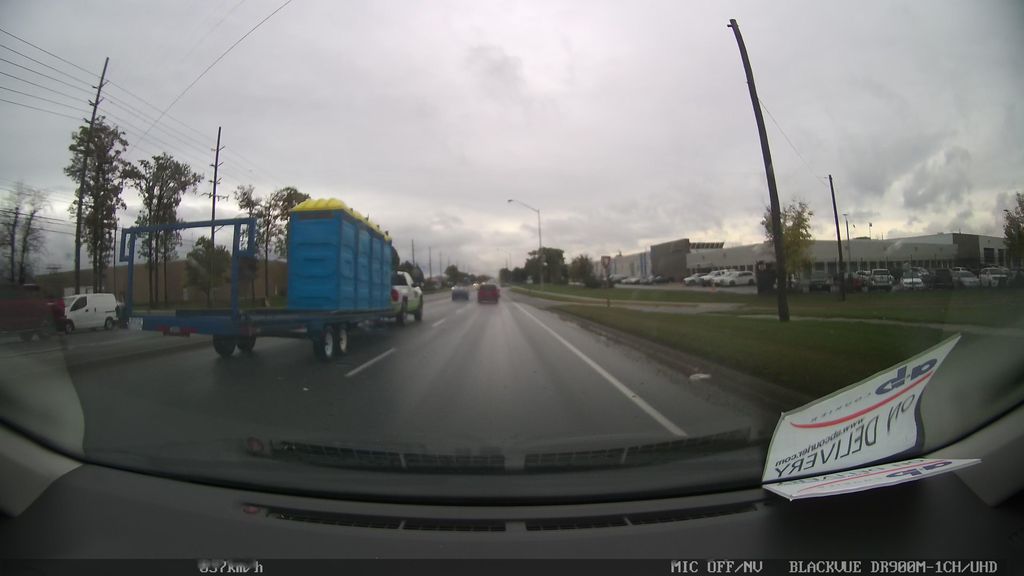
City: toronto